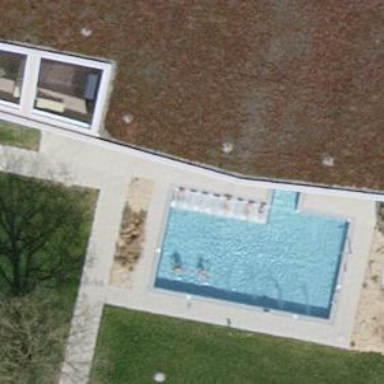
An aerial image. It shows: Swimming pool located in leisure land.